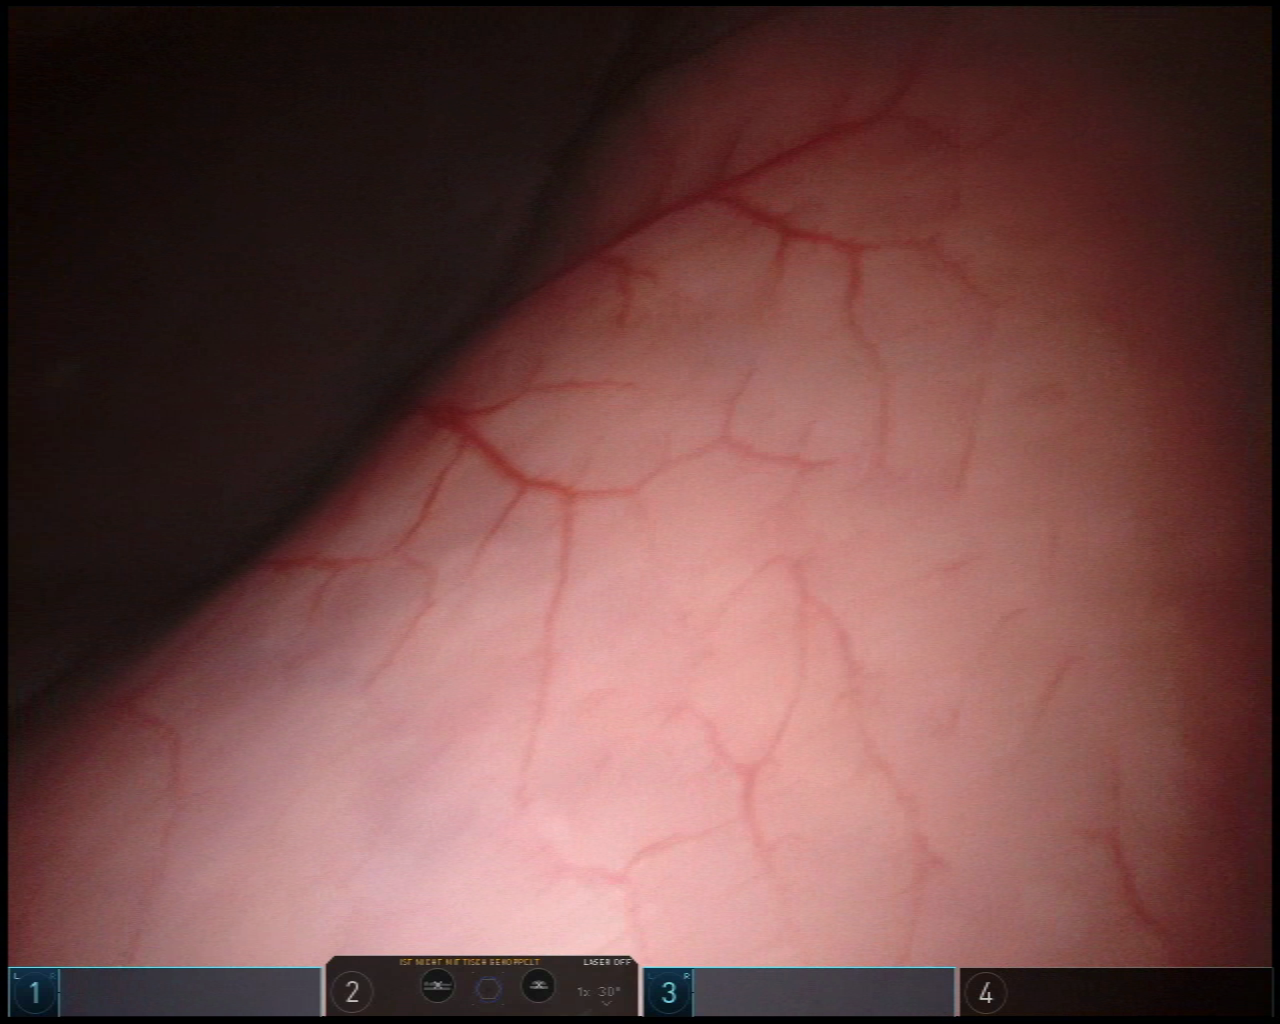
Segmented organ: stomach
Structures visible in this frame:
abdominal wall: no
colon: no
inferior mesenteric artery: no
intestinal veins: no
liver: yes
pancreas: no
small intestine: no
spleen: no
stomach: yes
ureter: no
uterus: no
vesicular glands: no